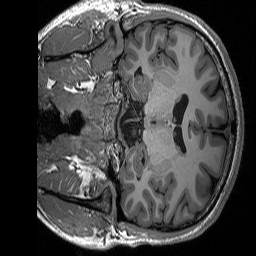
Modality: T1w
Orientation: coronal
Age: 30
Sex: male
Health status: healthy
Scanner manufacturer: siemens
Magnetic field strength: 3 T
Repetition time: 2.3 s
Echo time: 0.00298 s